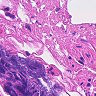
Metastatic tissue present: no